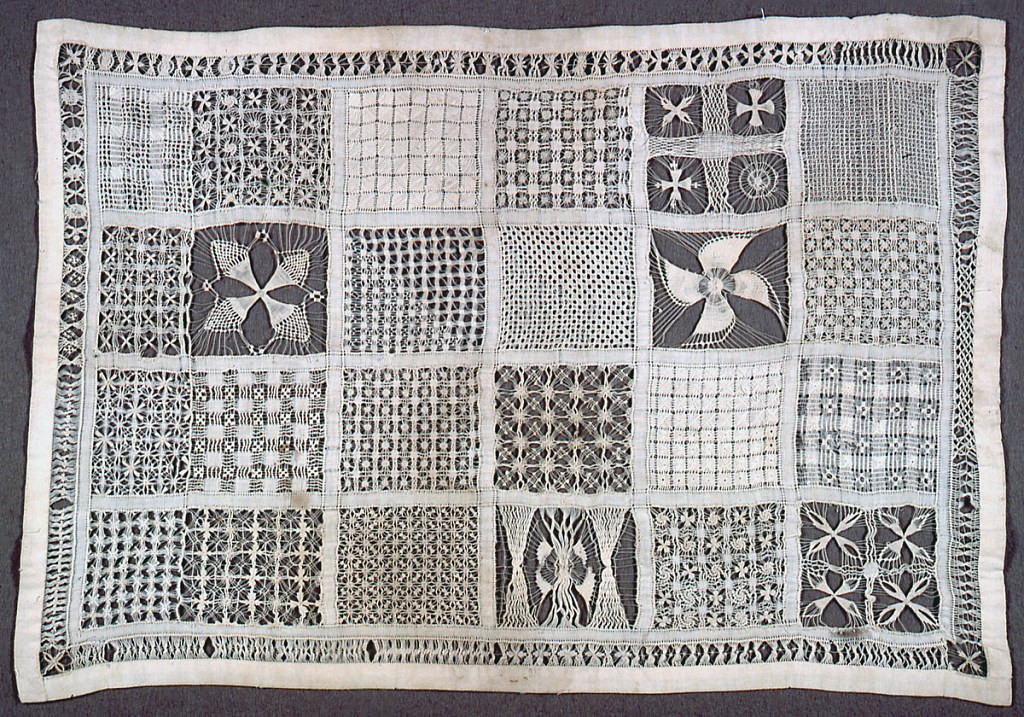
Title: Sampler
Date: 19th century
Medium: cotton Technique: withdrawn element and cutwork with needle made fillings, including needle knotting (tenerife)
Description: Twenty-four squares of white work pattern.